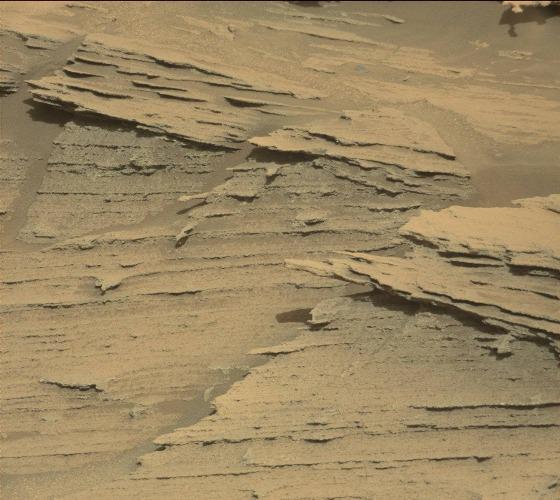
Terrain classes present: Bedrock, Gravel / Sand / Soil, Shadow